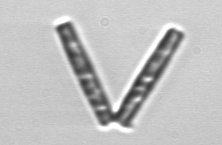
Label: Thalassionema